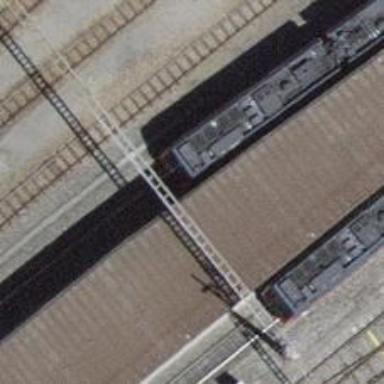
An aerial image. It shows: Platform edge at railway station.